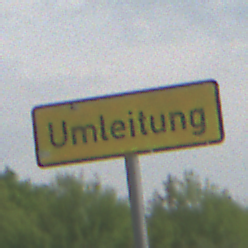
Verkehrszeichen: Umleitungsankuendigung
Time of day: MorningAfternoon
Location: Outdoor (Nature)
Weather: PartlyCloudy
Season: NotSpecified
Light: Natural